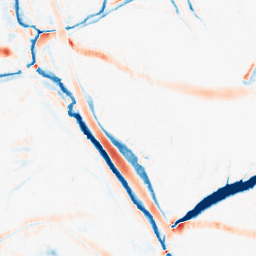
Category: morphological
Decomposition family: morphological_ellipse
Decomposition parameters: operation: average
width: 20
height: 10
Upsampling method: linear_exact
Upsampling parameters: scale: 2
Upsampling scale: 2